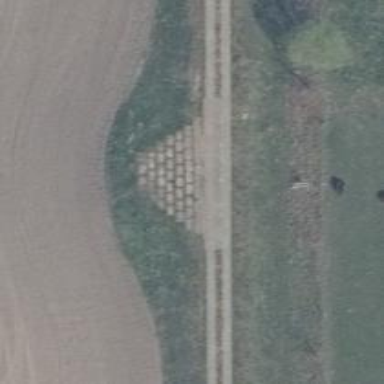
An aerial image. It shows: Concrete track with grade1 tracktype.